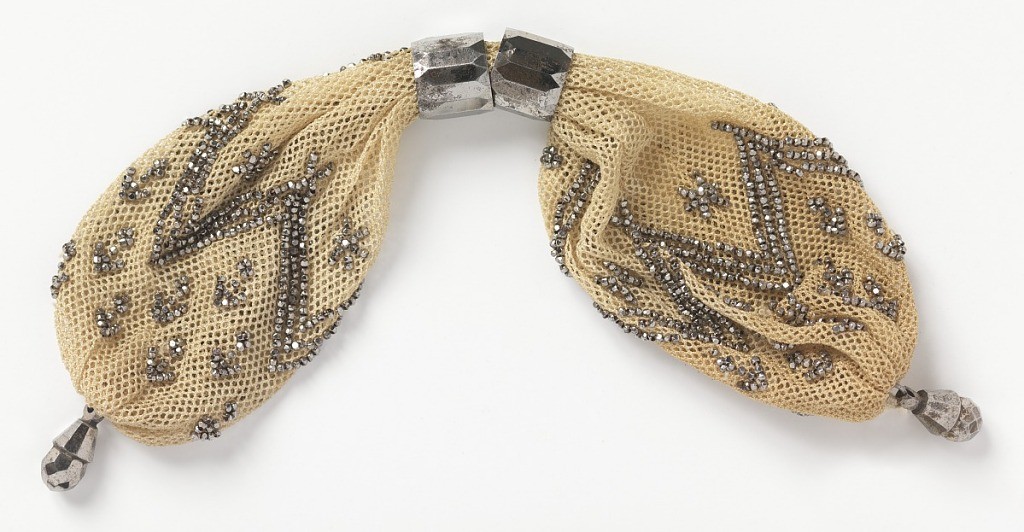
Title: Miser's purse
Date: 1815–40
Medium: silk, metal beads Technique: metal beads sewn to white silk machine-made net using running stitch.
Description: Netted white silk ornamented with cut steel beads in small star and anchor motifs and a larger triple zigzag pattern. Two faceted steel rings control side closing; small cut steel drops at each end.